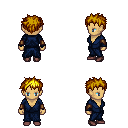
a pixel art fantasy rpg character, female body template, human, tanned skin, blue robe, metal pants, blonde bedhead hairstyle, cloth bracers, maroon shoes, four views (front, back, left, right), 2x2 character sprite sheet, small pixel art, hard edges, no anti-aliasing